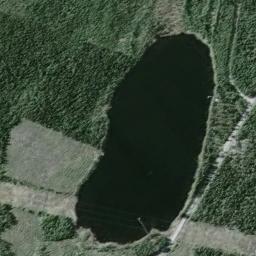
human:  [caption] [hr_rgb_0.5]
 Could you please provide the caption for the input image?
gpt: An almost elliptical blue lake surrounded by forests and green spaces .

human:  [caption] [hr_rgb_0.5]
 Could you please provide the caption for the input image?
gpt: Many trees are around the lake .

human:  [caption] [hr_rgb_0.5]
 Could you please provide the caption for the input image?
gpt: The lake in the picture is small .

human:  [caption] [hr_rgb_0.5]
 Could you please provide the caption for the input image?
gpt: The lake lies in the dense forest and the water is dark blue .

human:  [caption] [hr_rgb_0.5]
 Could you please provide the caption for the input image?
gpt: The lake is surrounded by a green forest .